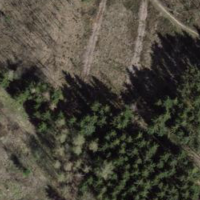
EUNIS habitat code: 44
Species observed at this site:
Sorbus aucuparia